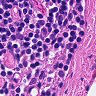
Metastatic tissue present: no